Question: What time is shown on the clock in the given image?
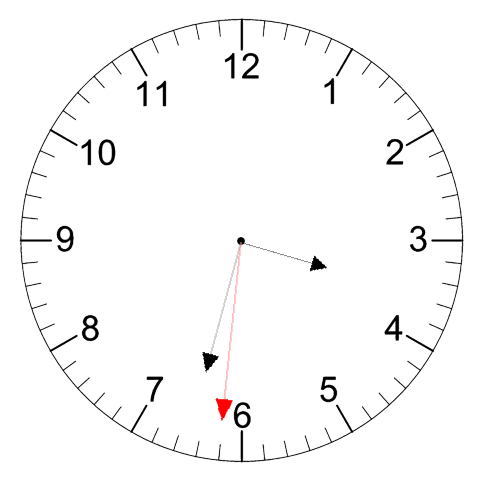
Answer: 03:32:31